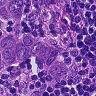
Metastatic tissue present: yes